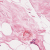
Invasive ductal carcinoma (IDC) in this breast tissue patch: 0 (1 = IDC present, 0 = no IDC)